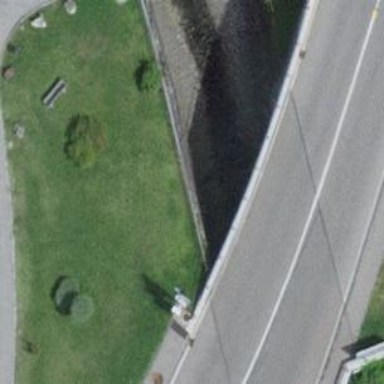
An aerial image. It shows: Bench for seating.